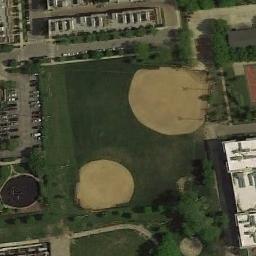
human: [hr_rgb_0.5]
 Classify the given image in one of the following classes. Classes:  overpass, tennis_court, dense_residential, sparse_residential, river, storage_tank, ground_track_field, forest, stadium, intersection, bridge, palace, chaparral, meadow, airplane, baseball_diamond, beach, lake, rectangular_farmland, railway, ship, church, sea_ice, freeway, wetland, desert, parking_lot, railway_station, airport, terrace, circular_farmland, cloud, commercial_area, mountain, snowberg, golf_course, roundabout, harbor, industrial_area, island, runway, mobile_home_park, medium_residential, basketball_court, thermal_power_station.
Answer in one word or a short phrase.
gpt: baseball_diamond